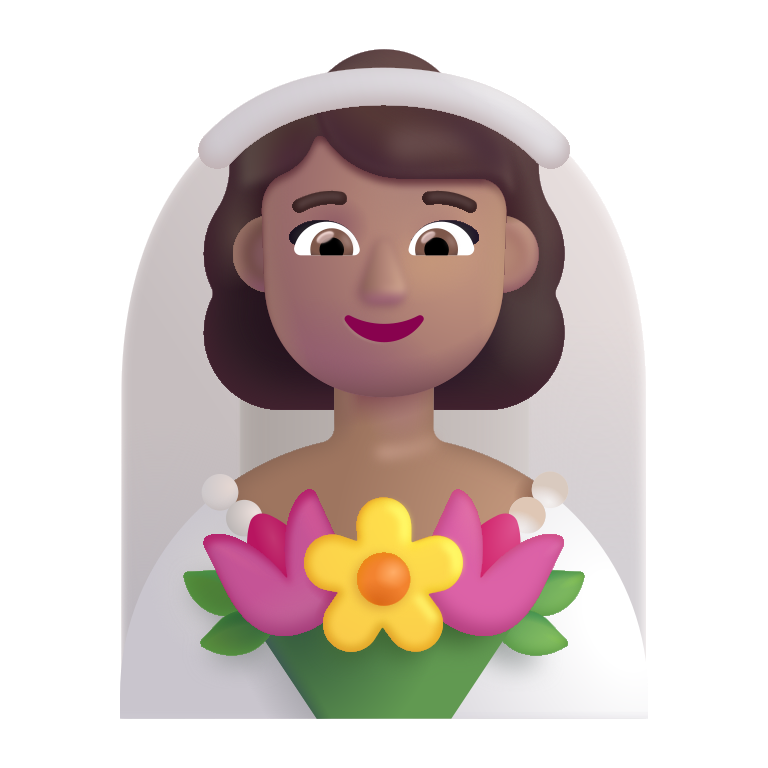
woman with veil color